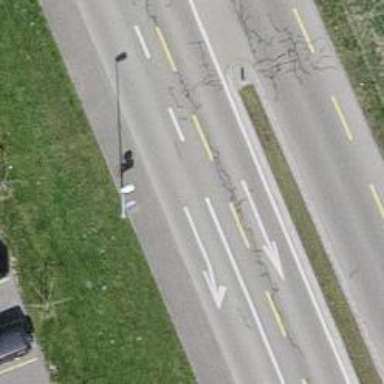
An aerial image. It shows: Primary highway with dedicated lane for cyclists.